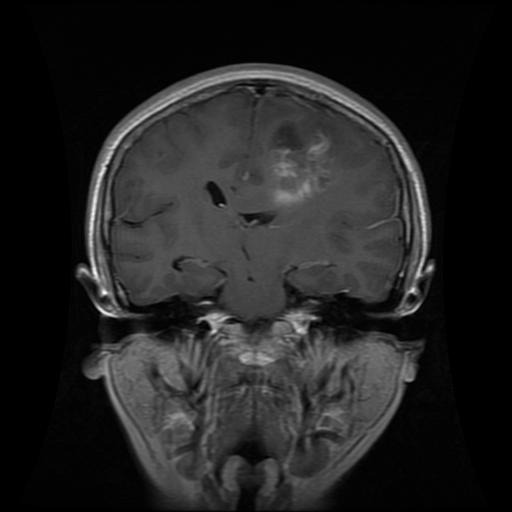
Label: glioma